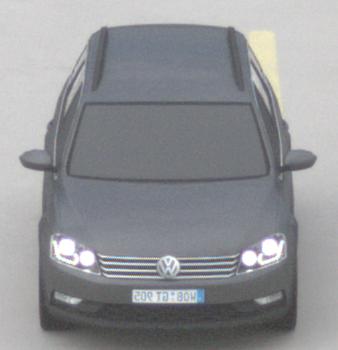
Make: VW
Model: Passat Alltrack 1.8 TSI
Detailed model: Passat (B7) Alltrack
Model produced from: 2012/03
Model produced until: 2013/06
Doors: 5
Color: gray
Road condition: dry road
Daytime: midday
Contrast: low contrast